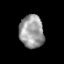
Tissue: prostate
Cell type: T cells
Senescence score: 0.3348
Nuclear area (px): 780
Mean DAPI intensity: 156.013